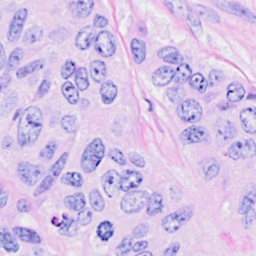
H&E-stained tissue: Breast